Question: is there any way we can have a default text value (not some date but some sort of label, which is displayed inside textbox, but gets changed to selected date if the user selects some date.
'''
// I want the MM/DD/YYYY to be displayed inside text box if no date is selected by user
<input id="datePicker" value ="MM/DD/YYYY">
$(function() {
$( "#datepicker" ).datepicker( )});
'''
I tried adding a dummy input box with mm/dd/yyyy and showing and hiding the same using focus and blur methods, but its not working, properly.
Is there any elegant way to achieve this? Any help is appreciated.
PS: I am not using html5 and i need this thing to be working in ie 8 ,9.
it should look something like this

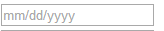
Answer: You can add 'placeholder="MM/DD/YYYY"' inside your '<input>',
'<input id="datePicker" placeholder="MM/DD/YYYY"'>